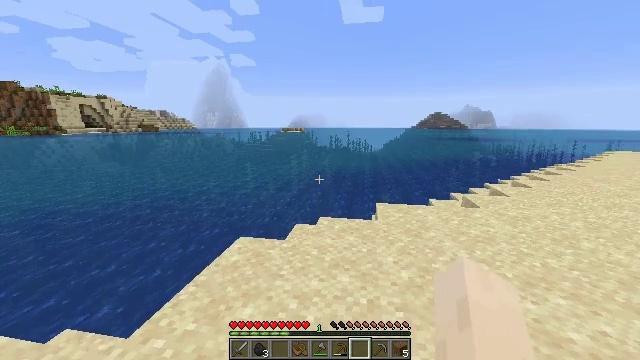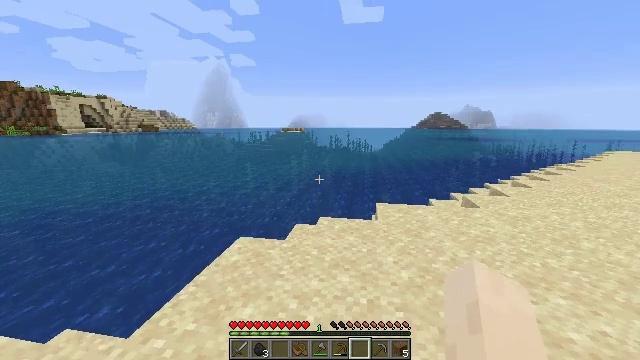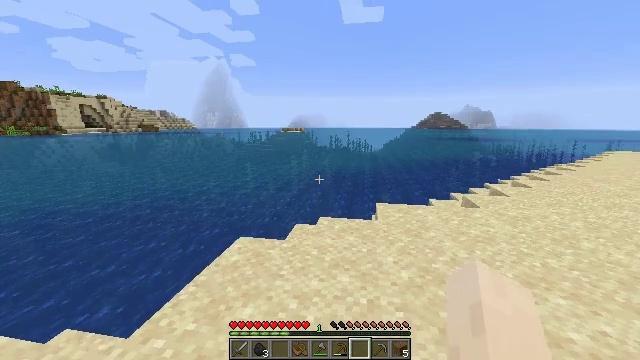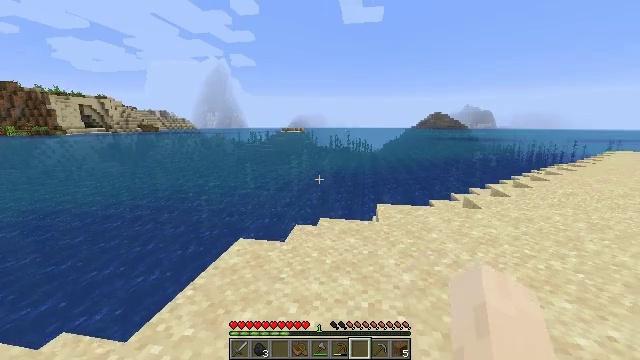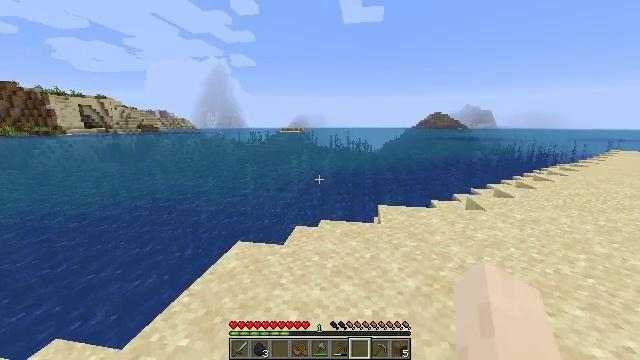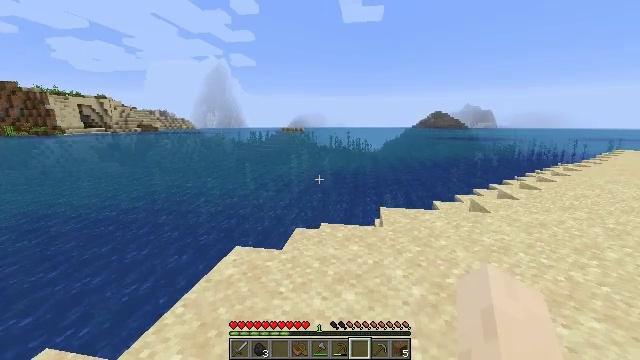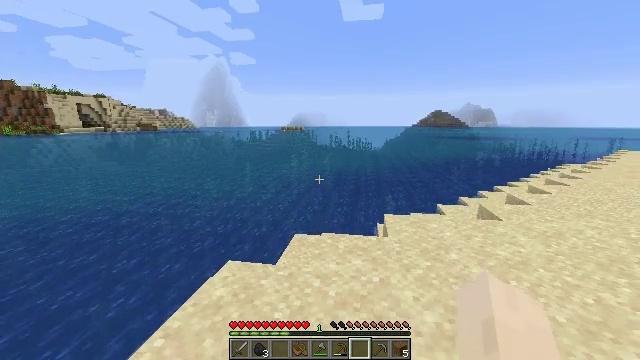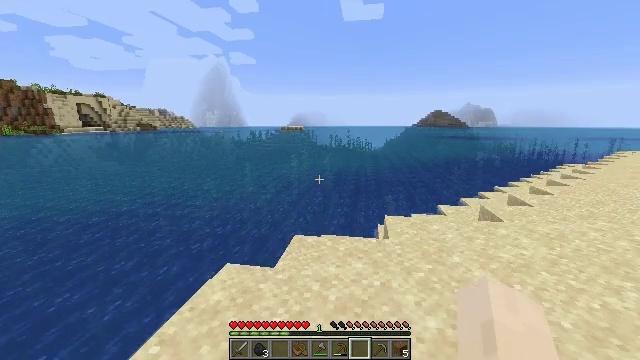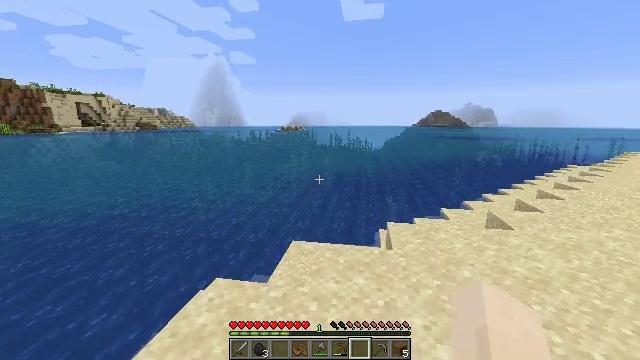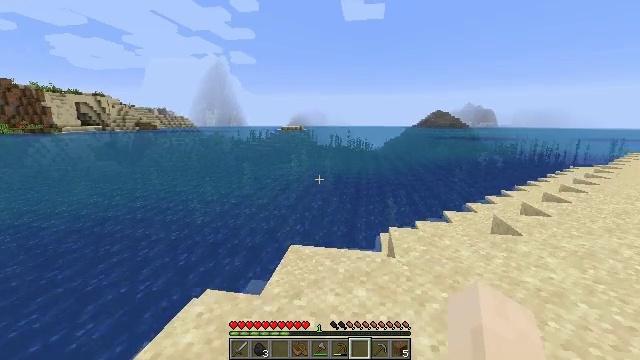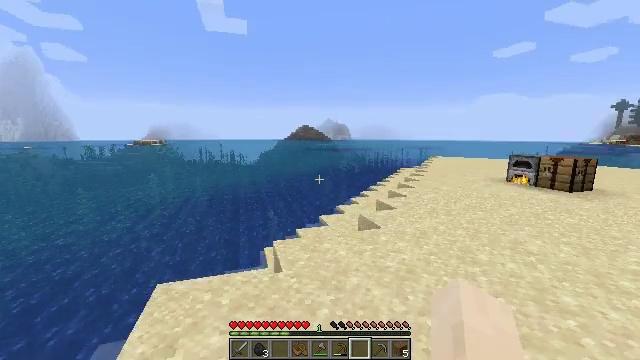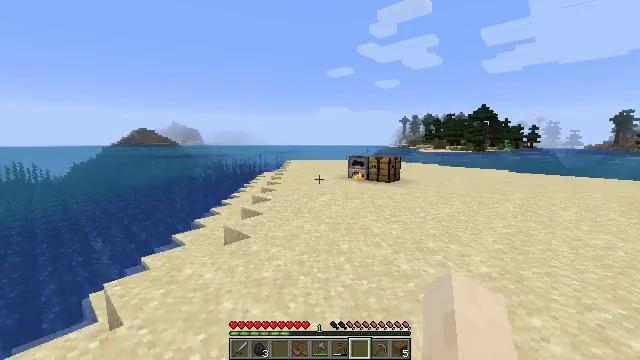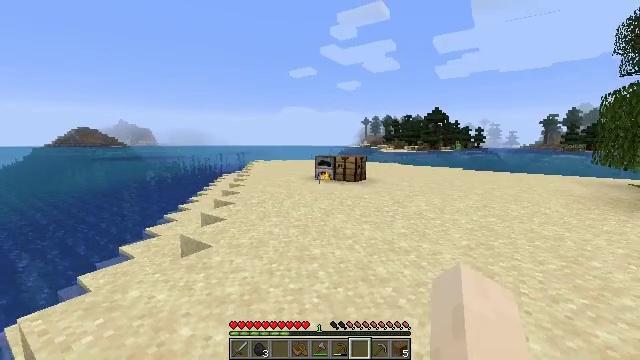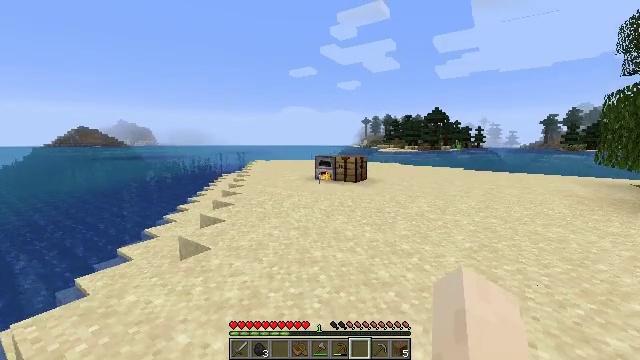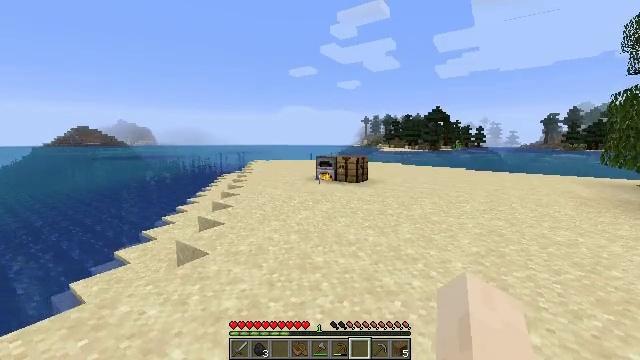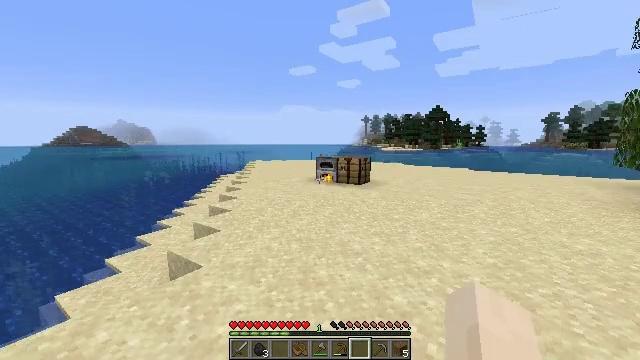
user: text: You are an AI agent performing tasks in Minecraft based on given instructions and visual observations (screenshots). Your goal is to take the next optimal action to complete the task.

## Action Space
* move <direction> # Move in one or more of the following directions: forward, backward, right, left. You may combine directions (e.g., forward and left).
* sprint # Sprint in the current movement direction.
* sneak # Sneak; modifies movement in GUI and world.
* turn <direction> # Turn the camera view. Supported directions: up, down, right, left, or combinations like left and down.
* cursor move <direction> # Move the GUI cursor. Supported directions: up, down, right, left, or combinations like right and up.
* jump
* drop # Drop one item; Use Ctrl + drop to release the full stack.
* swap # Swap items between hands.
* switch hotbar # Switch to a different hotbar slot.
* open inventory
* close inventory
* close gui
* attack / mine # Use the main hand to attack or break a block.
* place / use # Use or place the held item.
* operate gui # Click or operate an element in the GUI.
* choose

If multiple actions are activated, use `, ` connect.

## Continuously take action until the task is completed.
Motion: motion action
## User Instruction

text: Get cooked salmon by cooking raw salmon in the furnace.
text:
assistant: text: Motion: no_op
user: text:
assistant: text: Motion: no_op
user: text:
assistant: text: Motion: move forward
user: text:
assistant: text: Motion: move forward
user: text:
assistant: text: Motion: move forward
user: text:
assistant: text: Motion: move forward
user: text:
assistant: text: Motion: move forward
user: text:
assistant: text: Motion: move forward
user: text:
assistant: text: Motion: move forward
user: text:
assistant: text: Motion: move forward, turn right and up
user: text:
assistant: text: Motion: move forward, turn right and up
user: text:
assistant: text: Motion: move forward, turn right
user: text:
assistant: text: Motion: move forward
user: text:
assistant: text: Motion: move forward
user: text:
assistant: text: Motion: move forward
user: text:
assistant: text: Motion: move forward
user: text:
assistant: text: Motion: move forward
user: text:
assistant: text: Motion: move forward
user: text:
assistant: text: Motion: move forward
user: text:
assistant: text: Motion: move forward
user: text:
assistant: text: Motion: move forward
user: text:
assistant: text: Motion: move forward
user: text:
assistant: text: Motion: move forward
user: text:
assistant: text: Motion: move forward
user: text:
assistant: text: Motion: move forward
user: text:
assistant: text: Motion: move forward
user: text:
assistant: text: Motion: move forward
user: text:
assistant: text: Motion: move forward
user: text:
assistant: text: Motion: move forward
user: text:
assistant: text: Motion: move forward